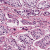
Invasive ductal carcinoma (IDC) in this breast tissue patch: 1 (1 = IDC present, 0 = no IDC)